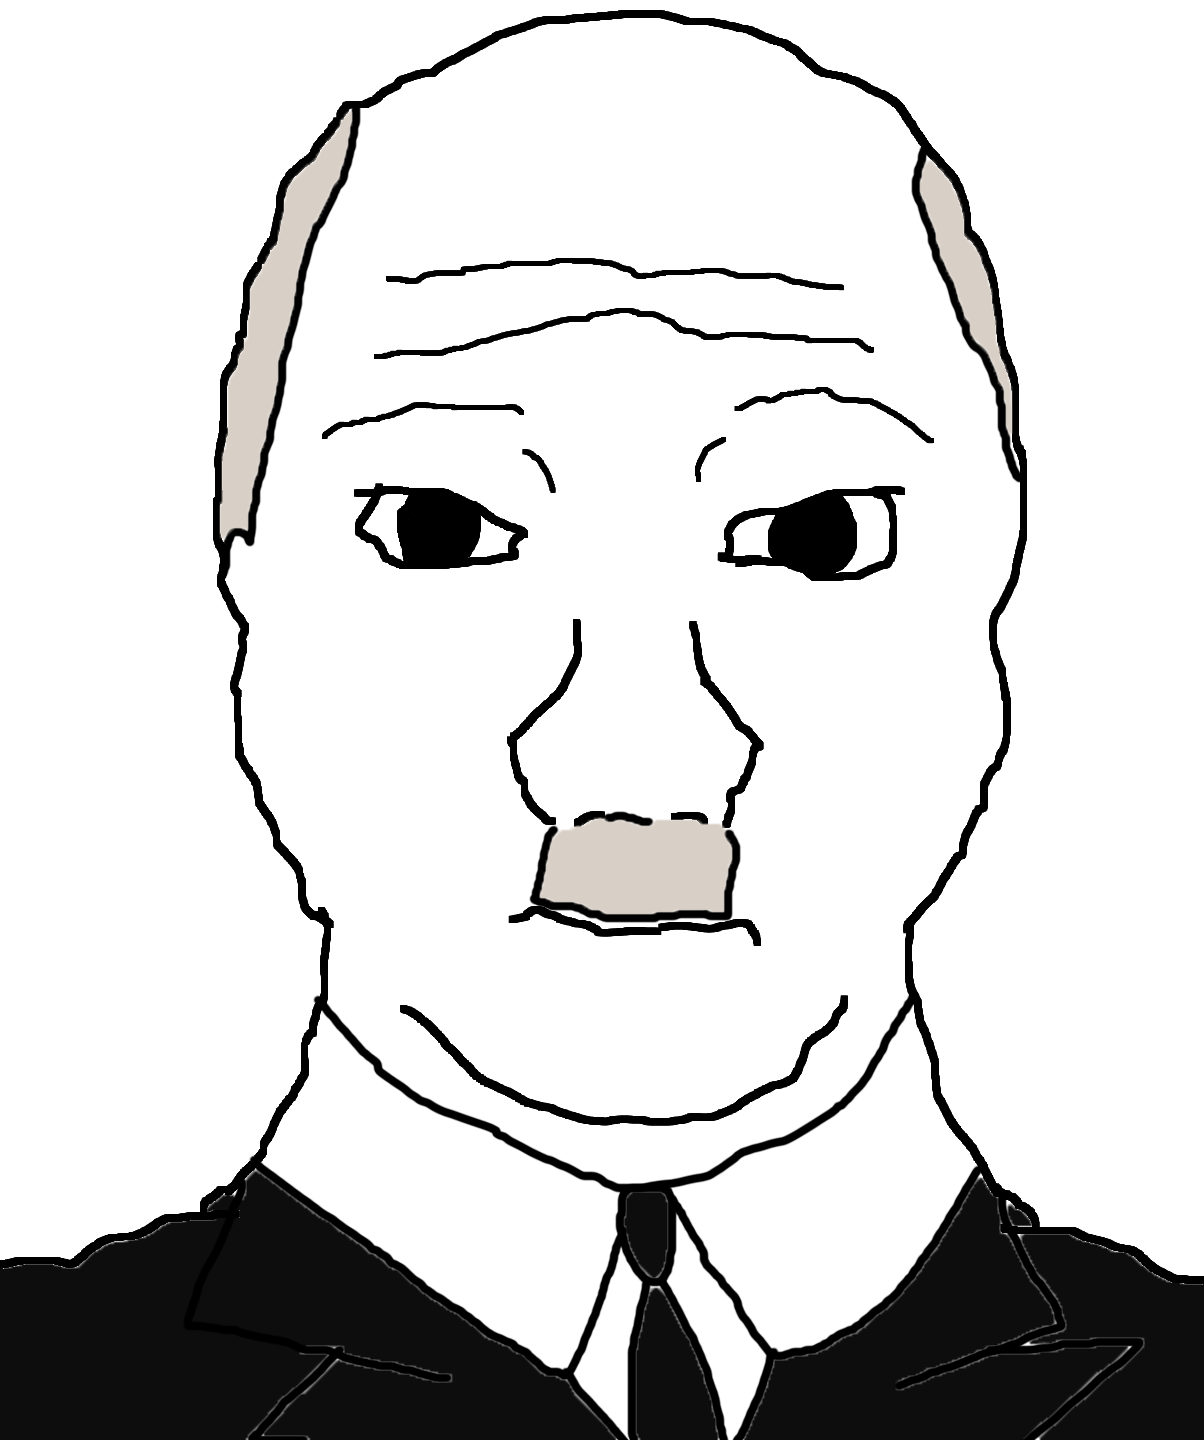
Label: 5_Front_Wojak